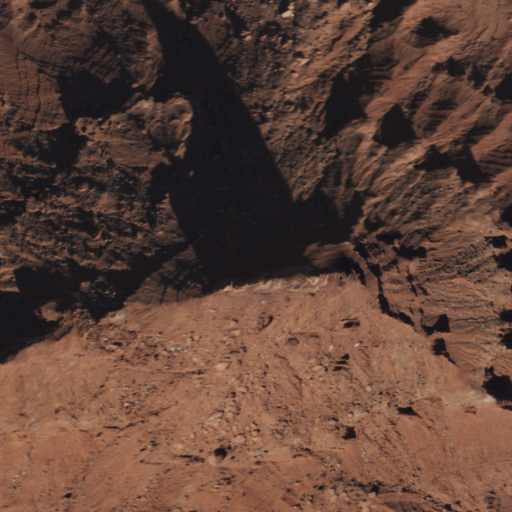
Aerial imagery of mountain in Arizona named Rooster Rock containing shrub, barren land, and grassland